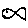
Label: fish